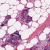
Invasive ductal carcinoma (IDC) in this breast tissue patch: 0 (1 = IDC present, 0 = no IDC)